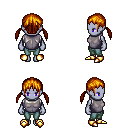
a pixel art fantasy rpg character, female body template, dark elf, purple skin, steel chest armor, teal pants, dark blonde twin-tailed hairstyle, gold boots, four views (front, back, left, right), 2x2 character sprite sheet, small pixel art, hard edges, no anti-aliasing